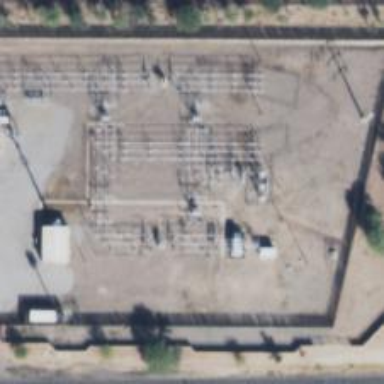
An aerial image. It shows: Switch used for power control.